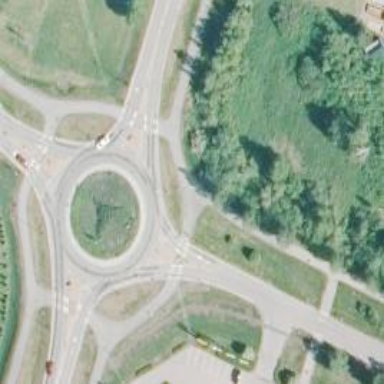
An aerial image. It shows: Secondary road made of asphalt leading to roundabout.